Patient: sex M, age 76
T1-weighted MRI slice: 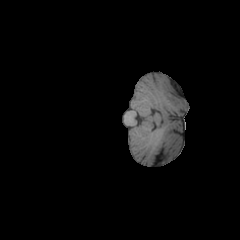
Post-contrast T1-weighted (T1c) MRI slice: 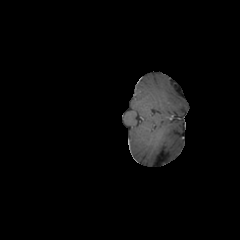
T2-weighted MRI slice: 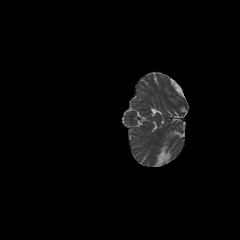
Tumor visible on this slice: no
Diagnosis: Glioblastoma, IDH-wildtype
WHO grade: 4